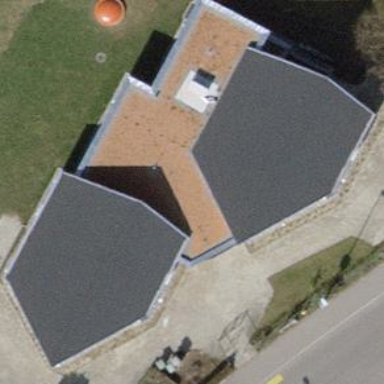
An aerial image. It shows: Kindergarten building.